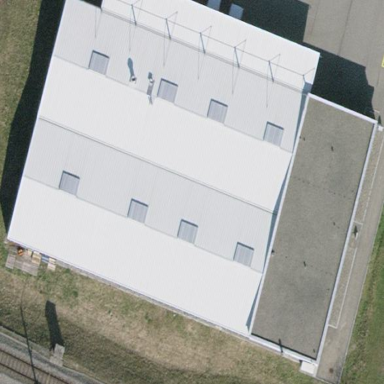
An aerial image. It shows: Commercial building.